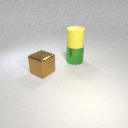
large green metal cylinder to the right of large brown metal cube